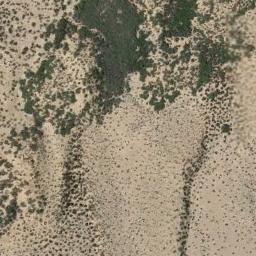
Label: chaparral